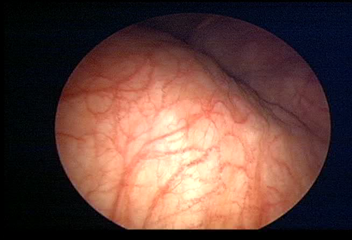
Modality: WLC
Class: Normal mucosa
Bladder cancer association: No